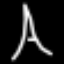
Label: The Eiffel Tower